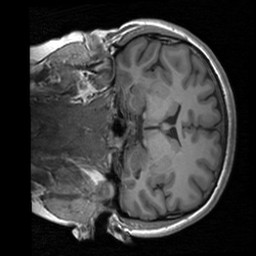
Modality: T1w
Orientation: coronal
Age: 22
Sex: female
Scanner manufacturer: siemens
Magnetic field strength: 3 T
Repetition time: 1.9 s
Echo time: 0.00226 s